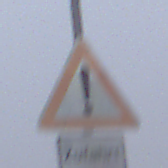
Verkehrszeichen: Gefahrenstelle
Zusatzzeichen unten: HinweiseAufGefahrenDurchVerbaleAngabe11
Umgebung: Outdoor, RoadRail
Tageszeit: MorningAfternoon
Wetter: Overcast
Licht: Natural
Jahreszeit: NotSpecified
Kontrast: LowContrast